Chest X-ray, AP view. Patient: 53 years old, sex F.
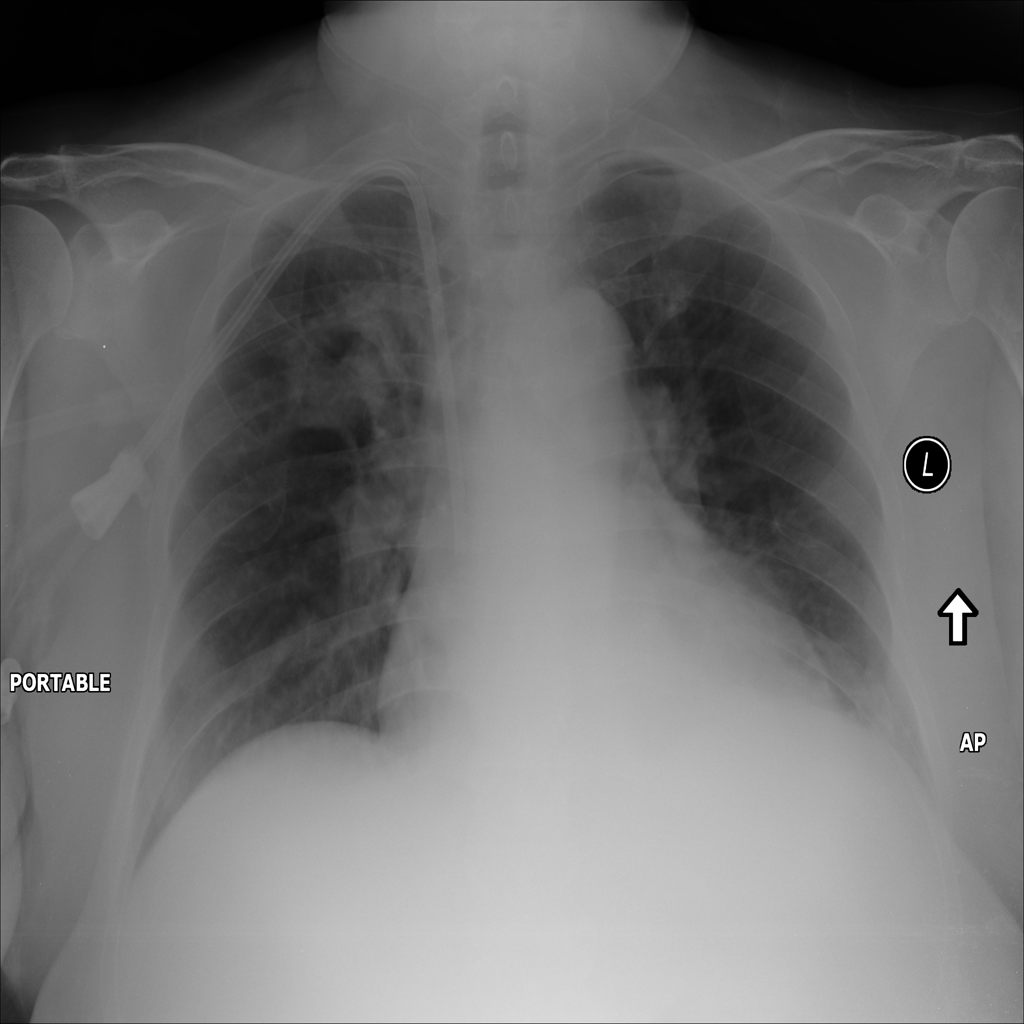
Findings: Infiltration, Mass